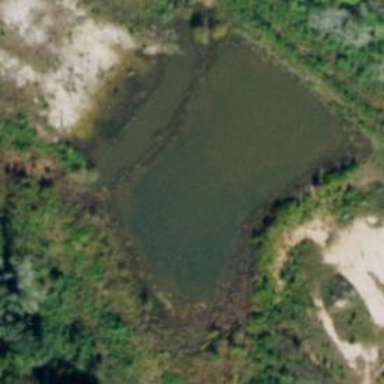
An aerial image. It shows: Pond with natural water.